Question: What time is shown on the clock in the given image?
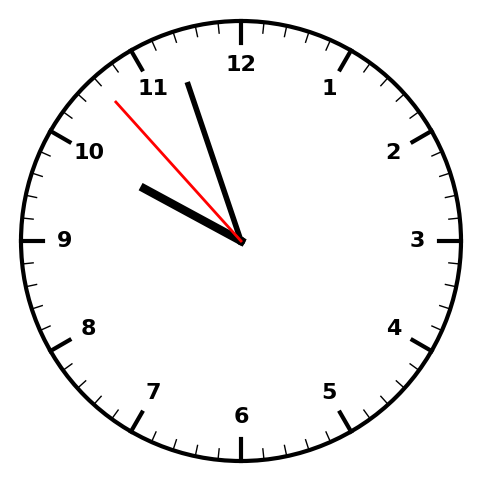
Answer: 09:56:53